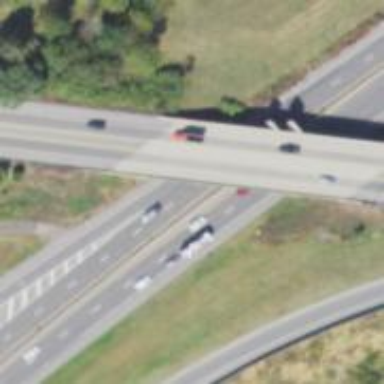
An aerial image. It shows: Trunk link highway passing over bridge.